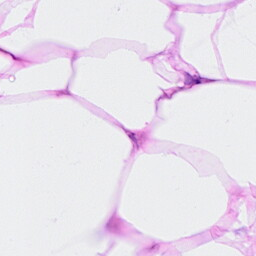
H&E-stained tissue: Breast